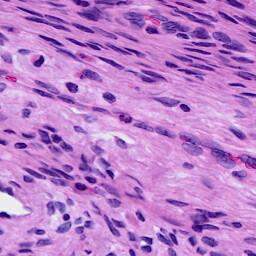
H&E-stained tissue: Cervix